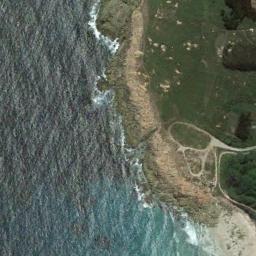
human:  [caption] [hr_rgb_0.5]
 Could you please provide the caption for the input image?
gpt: There are many grass and trees beside the beach .

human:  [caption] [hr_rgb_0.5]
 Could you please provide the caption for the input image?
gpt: The type of beach is rocky coast and dense green plants are on the beach .

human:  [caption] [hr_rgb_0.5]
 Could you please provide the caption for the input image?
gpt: Brown and blue mixed sea and gray-green coast .

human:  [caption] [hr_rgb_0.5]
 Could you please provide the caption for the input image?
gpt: The beach is slender .

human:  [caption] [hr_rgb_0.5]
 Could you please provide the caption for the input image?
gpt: The grass is beside the beach .